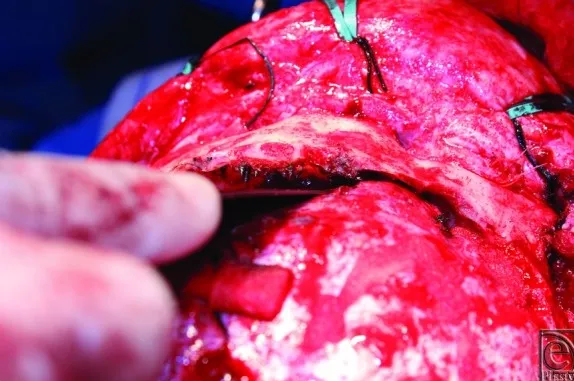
Intraoperative view of the frontal bone with screw extending past the inner table.
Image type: medical_photograph (other_medical_photograph)